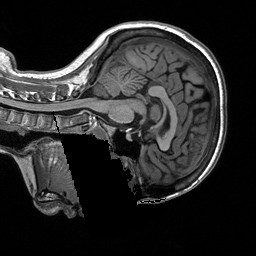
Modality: T1w
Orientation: sagittal
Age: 28
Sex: female
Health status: healthy
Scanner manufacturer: siemens
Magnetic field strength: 3 T
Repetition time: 2.3 s
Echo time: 0.00199 s